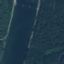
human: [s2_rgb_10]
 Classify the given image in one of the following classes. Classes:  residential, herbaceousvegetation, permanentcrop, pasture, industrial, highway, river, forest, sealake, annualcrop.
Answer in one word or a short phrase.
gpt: River